Question: Count the number of objects in the diagram.
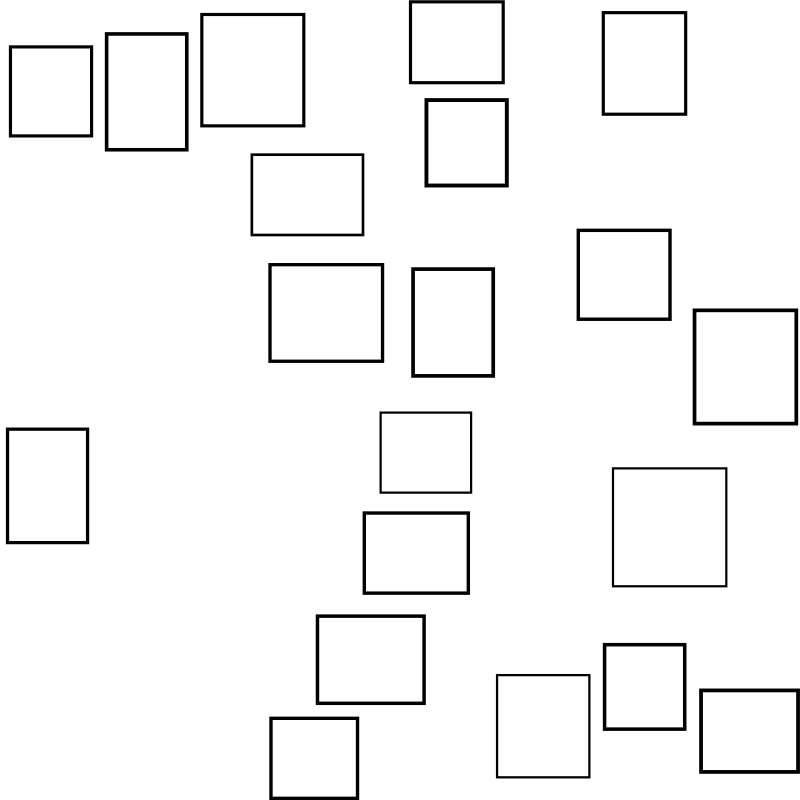
Answer: 20